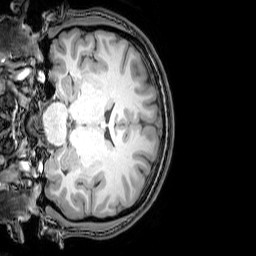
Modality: T1w
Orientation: coronal
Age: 21
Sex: male
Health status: healthy
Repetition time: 0.081 s
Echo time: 0.037 s